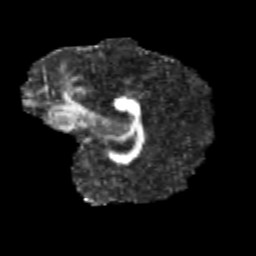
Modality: FA
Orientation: sagittal
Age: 10
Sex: female
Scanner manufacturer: siemens
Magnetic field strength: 3 T
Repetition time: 3.8 s
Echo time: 0.07 s